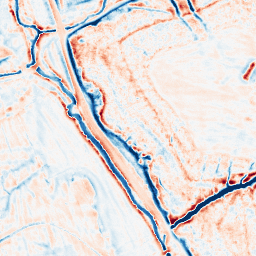
Category: edge_preserving
Decomposition family: bilateral
Decomposition parameters: d: 15
sigma_color: 100
sigma_space: 75
Upsampling method: quartic
Upsampling parameters: scale: 2
Upsampling scale: 2